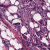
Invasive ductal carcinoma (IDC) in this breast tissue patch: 1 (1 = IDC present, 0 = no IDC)